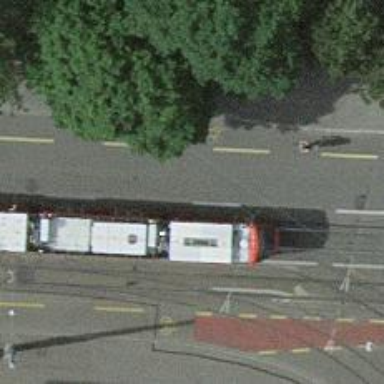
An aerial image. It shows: Tram level crossing on the railway.